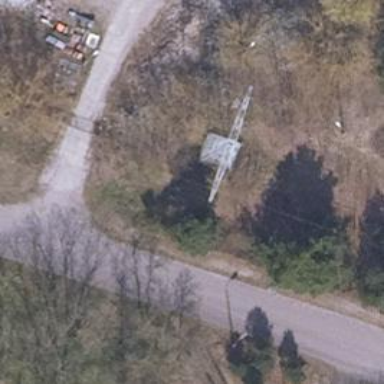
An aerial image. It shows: Power line is depicted.